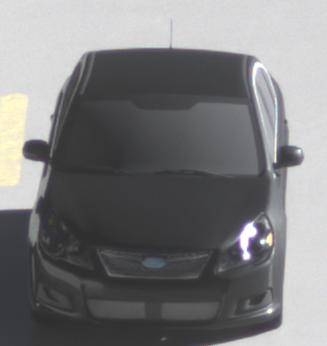
Make: Subaru
Model: Legacy 2.0R
Detailed model: Legacy (IV) Limousine
Model produced from: 2007/09
Model produced until: 2008/10
Doors: 4
Color: black
Road condition: wet road
Daytime: morning or afternoon
Contrast: high contrast